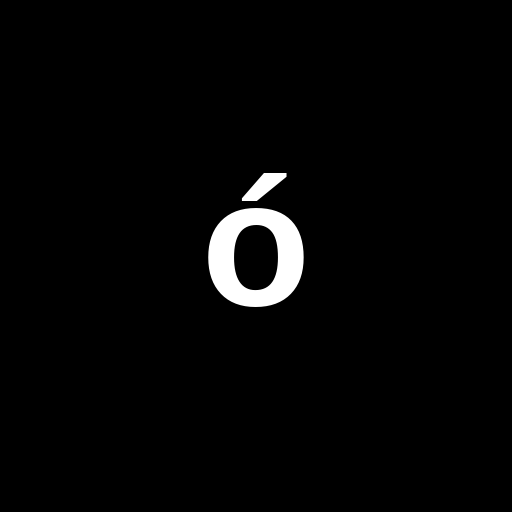
Character: ó
Unicode: U+00F3 (LATIN SMALL LETTER O WITH ACUTE)